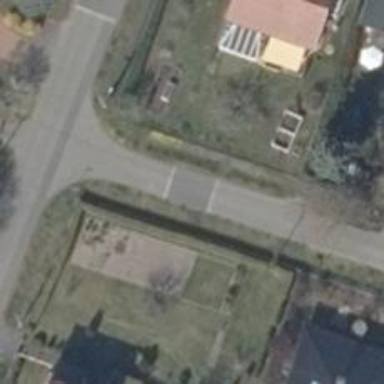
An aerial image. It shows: Residential road with no sidewalk.